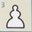
Piece: wP